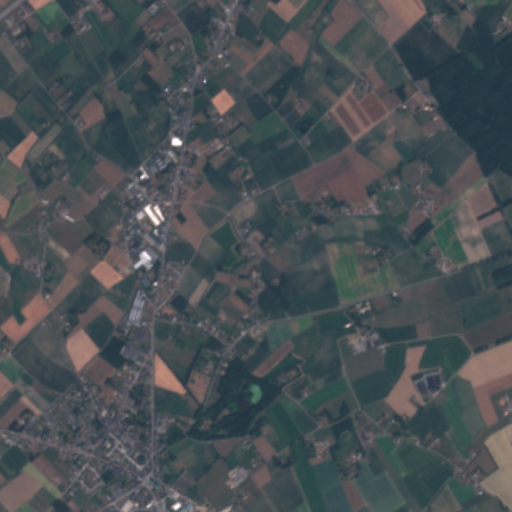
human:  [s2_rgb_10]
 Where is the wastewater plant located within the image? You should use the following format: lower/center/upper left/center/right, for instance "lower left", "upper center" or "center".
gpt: The wastewater plant is located in the lower center of the image.
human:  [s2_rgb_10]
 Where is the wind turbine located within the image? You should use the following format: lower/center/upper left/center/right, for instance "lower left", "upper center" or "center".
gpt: The wind turbine is located in the center left of the image.
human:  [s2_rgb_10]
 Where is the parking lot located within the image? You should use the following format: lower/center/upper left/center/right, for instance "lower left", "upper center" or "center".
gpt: There is no parking lot in the image.